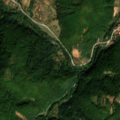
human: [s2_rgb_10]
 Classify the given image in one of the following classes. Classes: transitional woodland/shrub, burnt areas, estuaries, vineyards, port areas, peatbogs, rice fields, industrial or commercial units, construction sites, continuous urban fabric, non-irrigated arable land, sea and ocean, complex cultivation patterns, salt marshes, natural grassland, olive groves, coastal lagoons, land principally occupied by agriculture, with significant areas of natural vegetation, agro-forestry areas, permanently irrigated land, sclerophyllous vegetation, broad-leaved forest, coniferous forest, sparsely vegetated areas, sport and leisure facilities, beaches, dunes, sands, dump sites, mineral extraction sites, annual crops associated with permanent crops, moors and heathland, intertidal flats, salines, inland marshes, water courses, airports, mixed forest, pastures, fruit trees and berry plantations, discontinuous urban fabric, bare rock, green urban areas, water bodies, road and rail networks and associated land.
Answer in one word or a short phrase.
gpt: land principally occupied by agriculture, with significant areas of natural vegetation, broad-leaved forest, transitional woodland/shrub